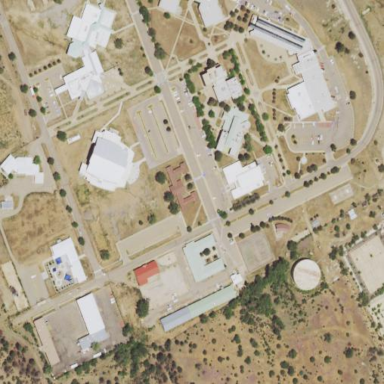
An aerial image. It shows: College or university.